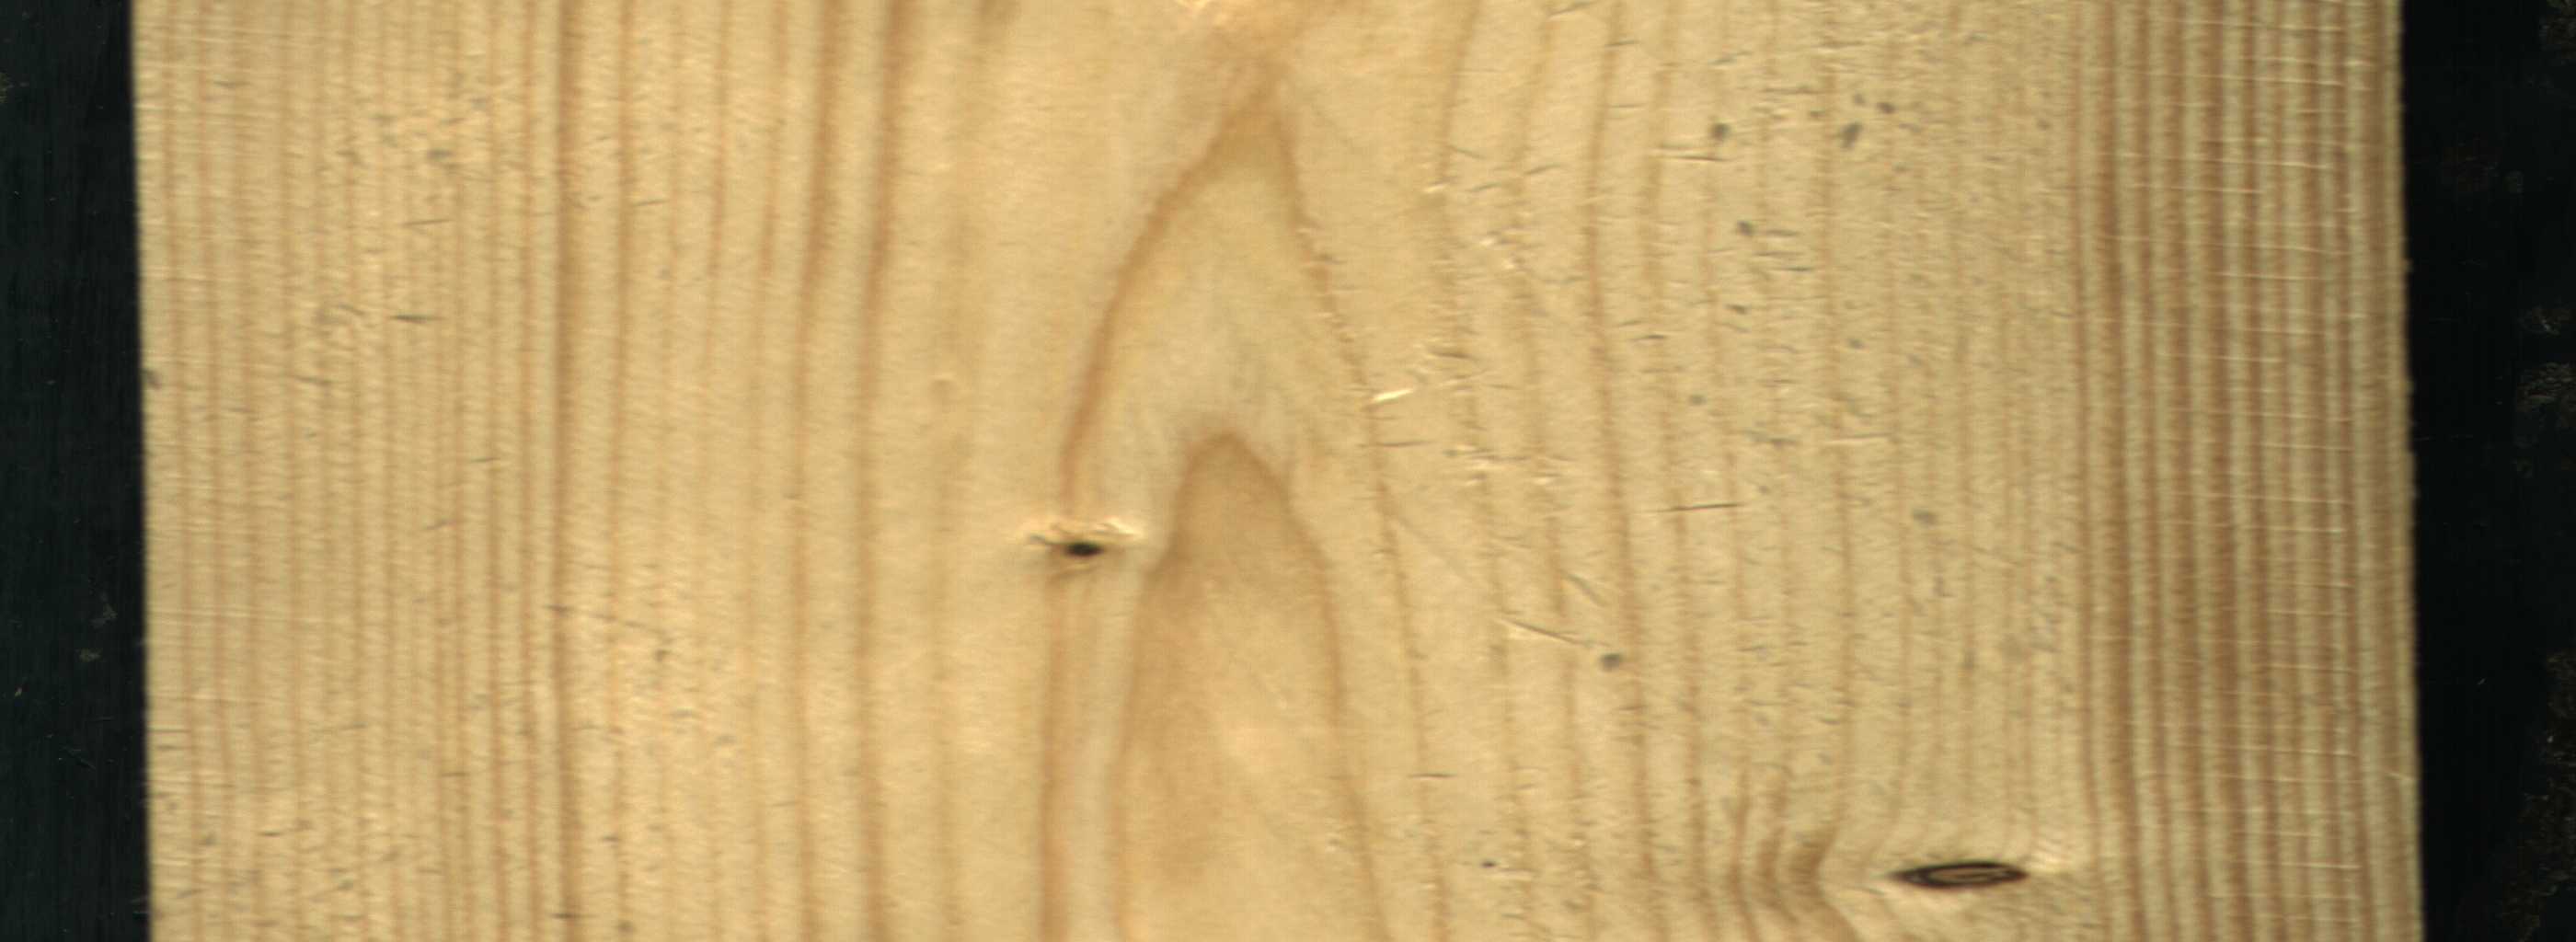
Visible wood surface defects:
Dead_Knot
Live_Knot